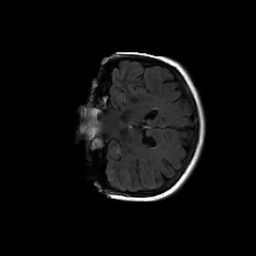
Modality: FLAIR
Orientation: coronal
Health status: ill
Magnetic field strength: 3 T